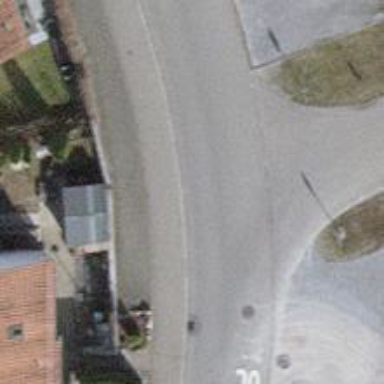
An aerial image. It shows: Sidewalk.